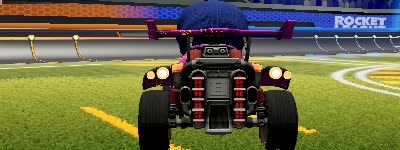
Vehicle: octane